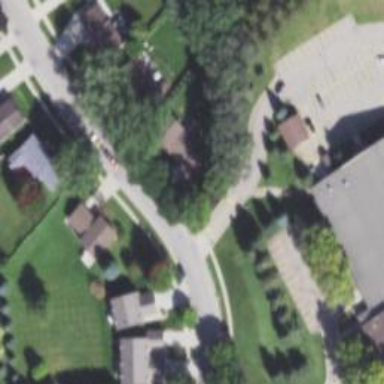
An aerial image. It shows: Residential road with asphalt surface and separate sidewalk.